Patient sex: M
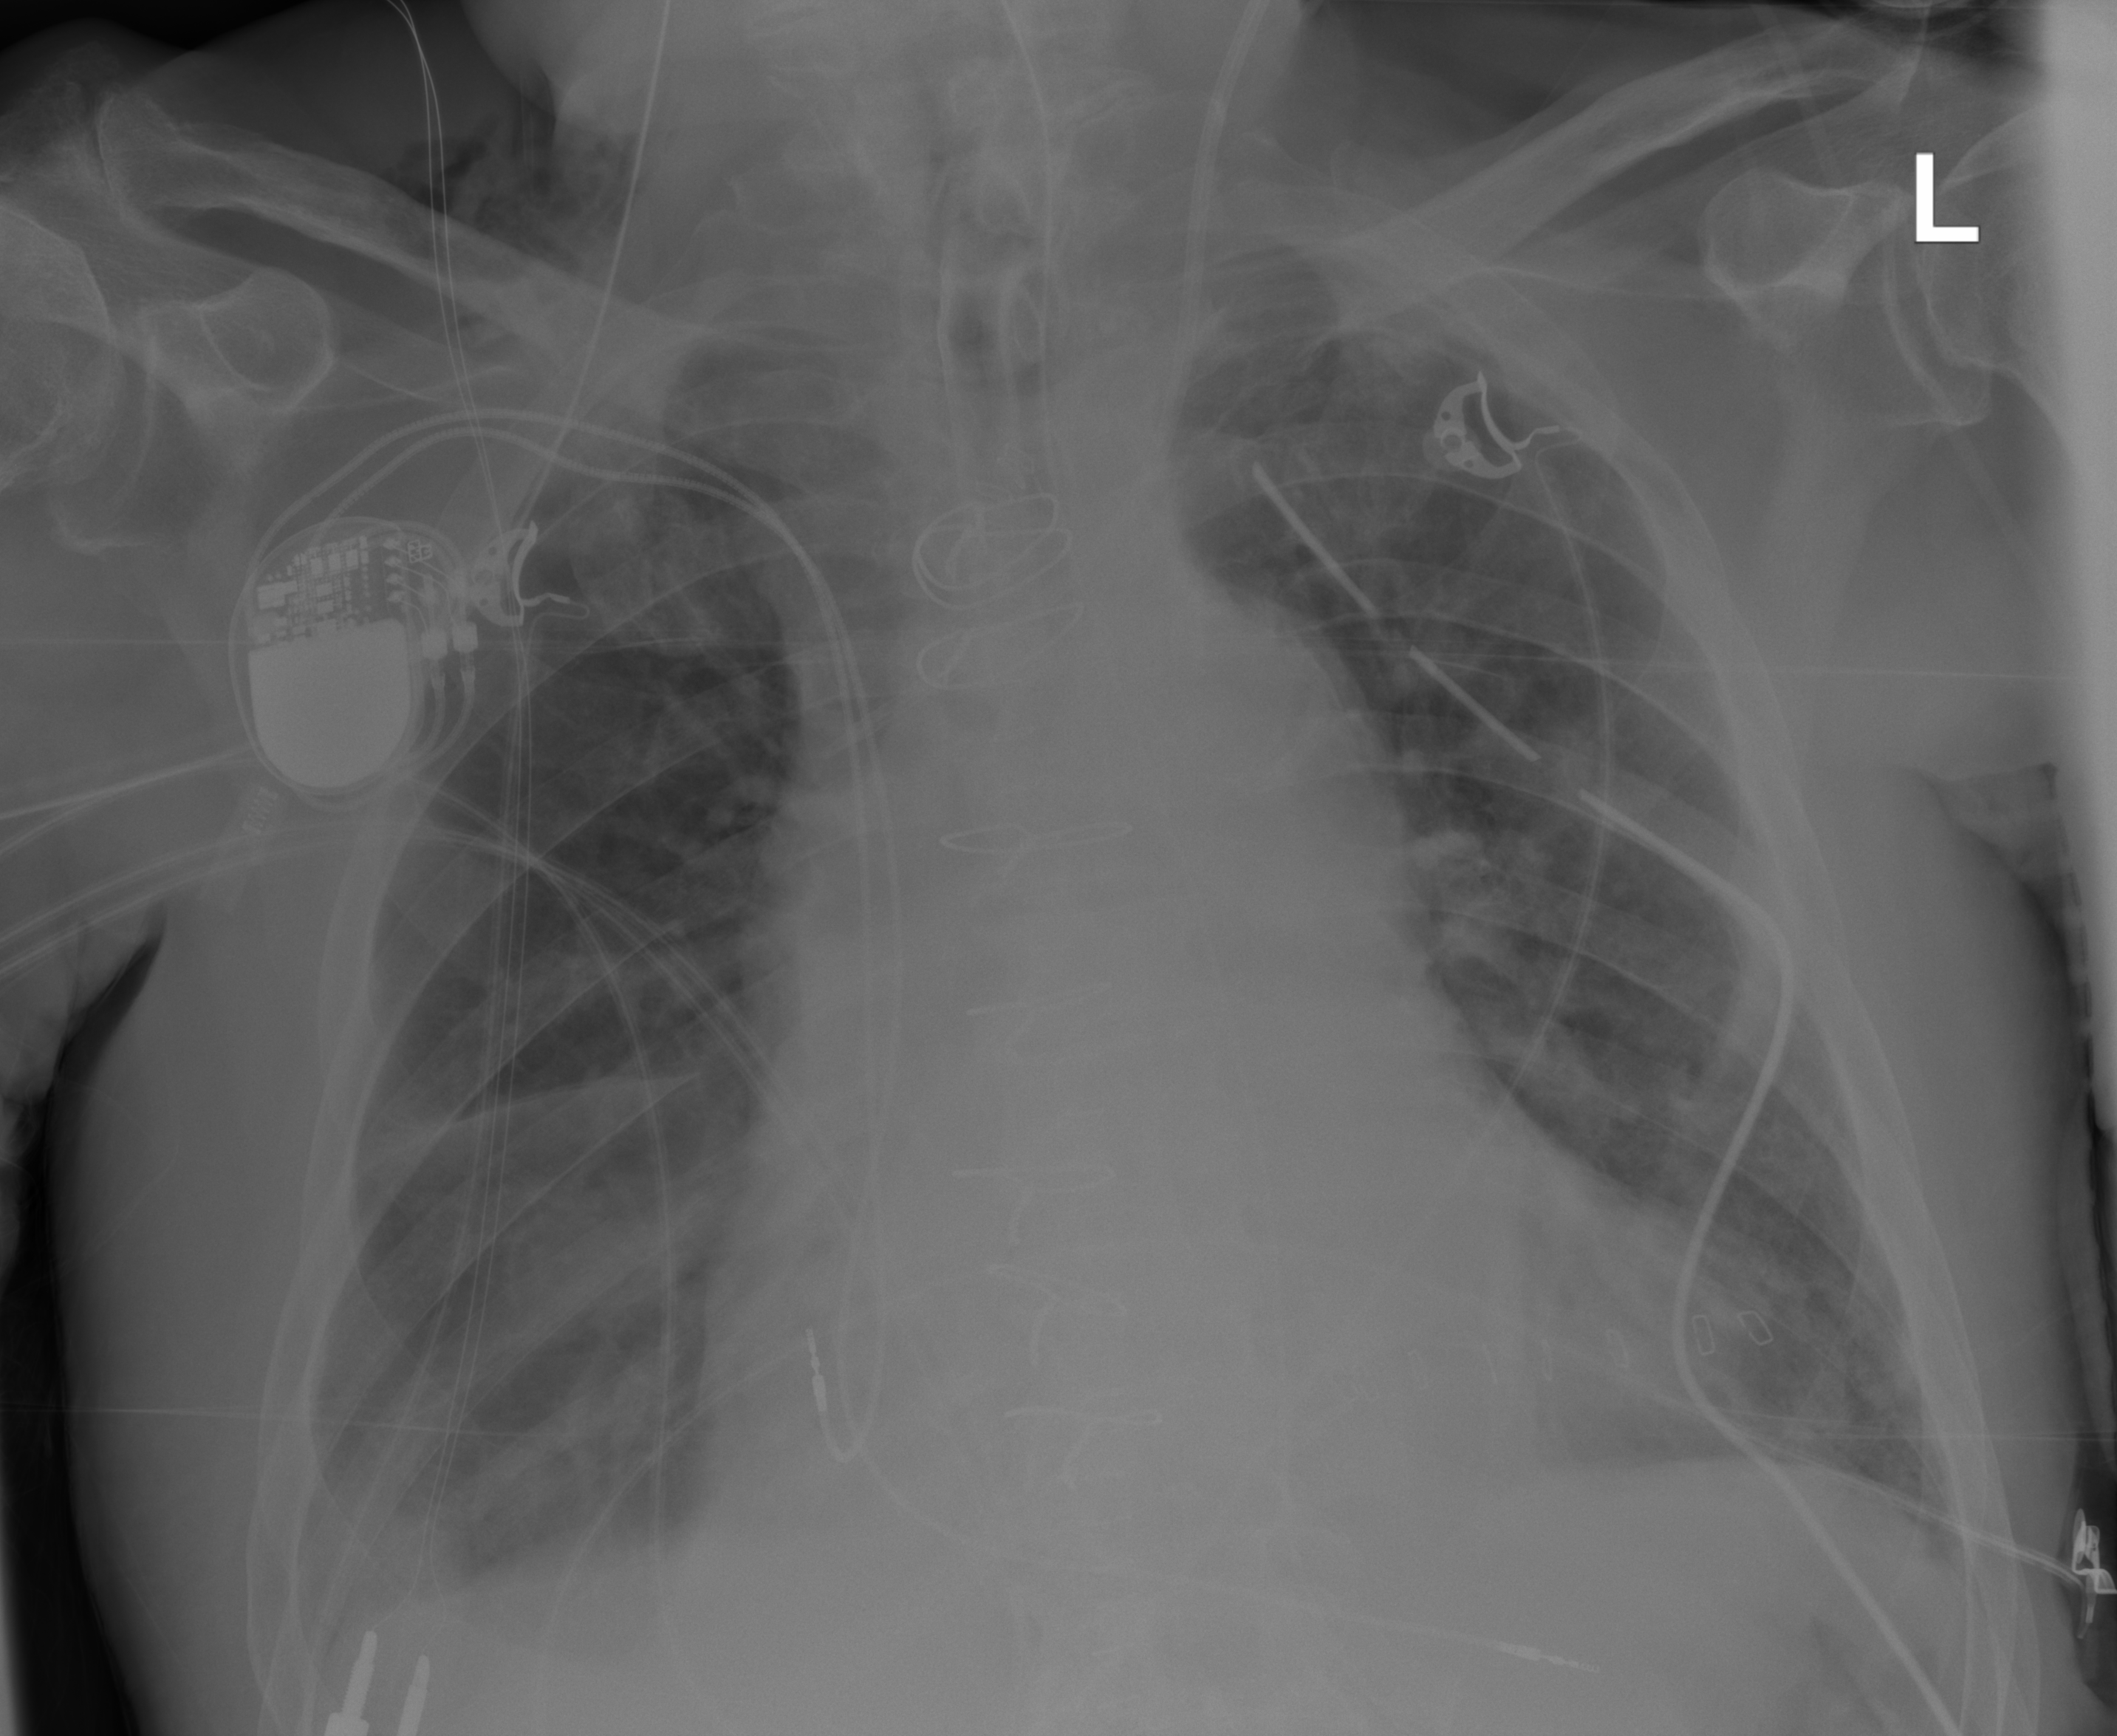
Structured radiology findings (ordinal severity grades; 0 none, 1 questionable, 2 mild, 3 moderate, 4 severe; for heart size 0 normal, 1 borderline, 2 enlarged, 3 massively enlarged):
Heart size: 2
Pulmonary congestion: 2
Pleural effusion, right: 2
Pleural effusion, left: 0
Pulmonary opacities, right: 2
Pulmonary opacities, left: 2
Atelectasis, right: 2
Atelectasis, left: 2